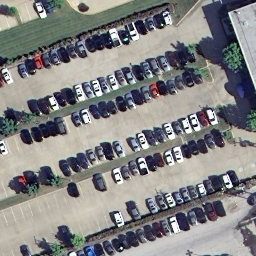
Label: parking lot